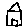
Label: house